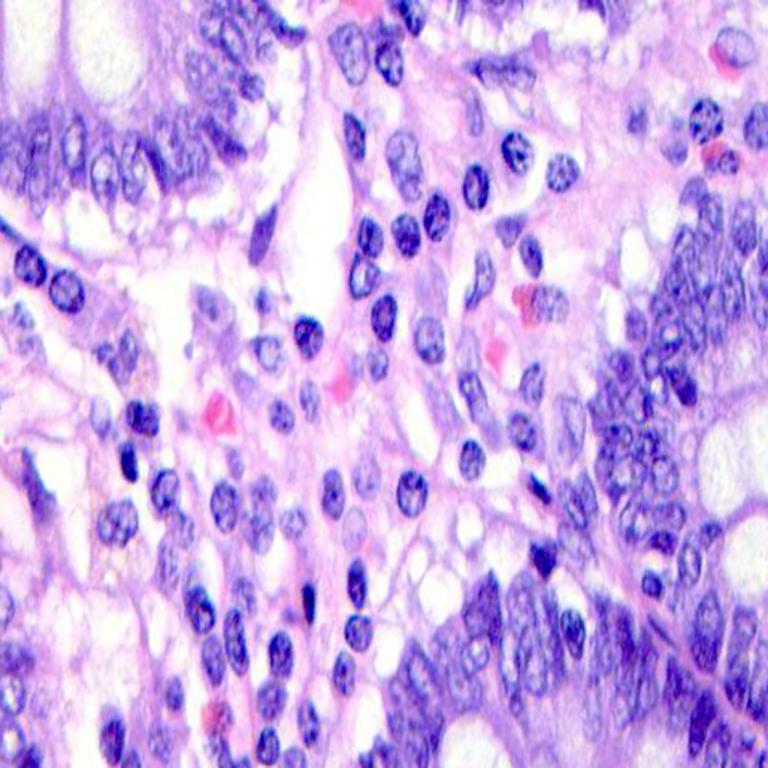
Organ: colon
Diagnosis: benign